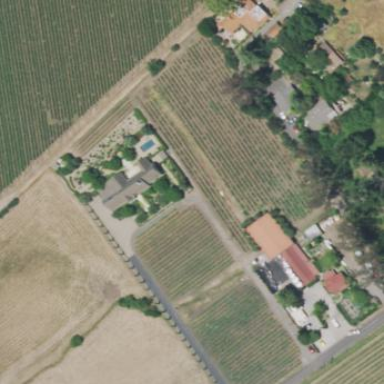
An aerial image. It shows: Vineyard where grapes are grown.